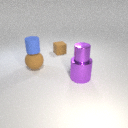
large brown rubber sphere below small blue rubber cylinder